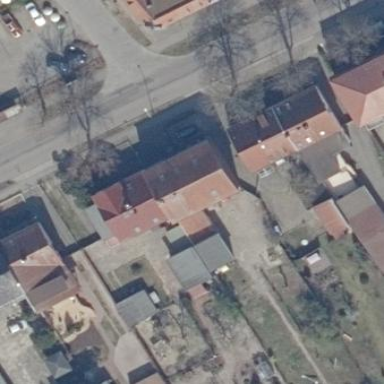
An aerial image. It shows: Semi-detached house.